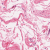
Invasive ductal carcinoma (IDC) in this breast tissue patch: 0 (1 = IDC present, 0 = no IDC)